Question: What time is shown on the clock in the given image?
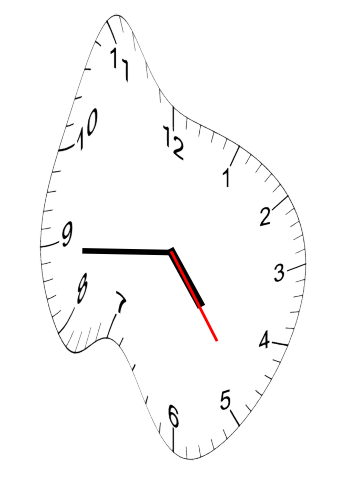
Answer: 04:44:24